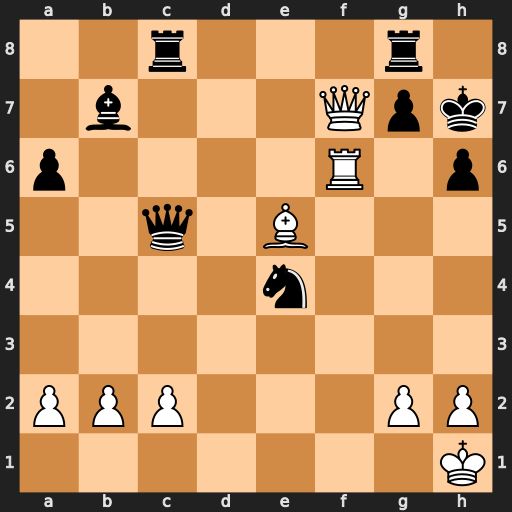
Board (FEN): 2r3r1/1b3Qpk/p4R1p/2q1B3/4n3/8/PPP3PP/7K
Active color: w
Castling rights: -
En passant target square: -
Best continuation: Qg6+ Kh8 Qxh6+ gxh6 Rxh6#